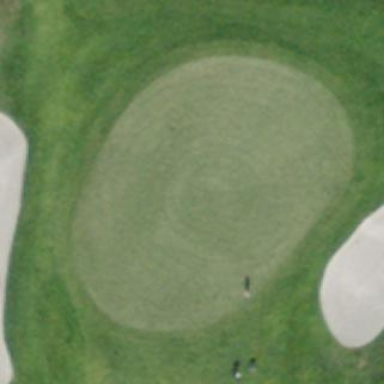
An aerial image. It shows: Golf green.